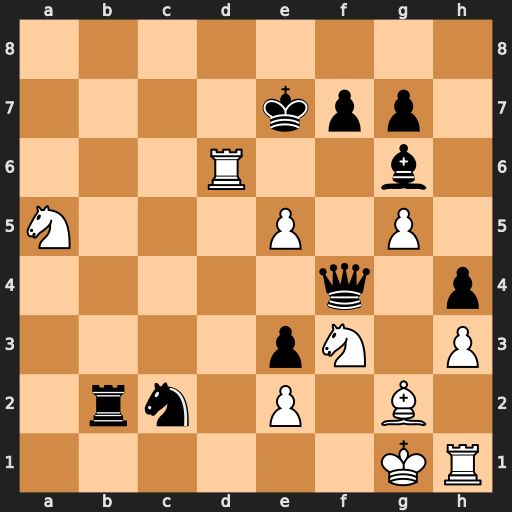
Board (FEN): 8/4kpp1/3R2b1/N3P1P1/5q1p/4pN1P/1rn1P1B1/6KR
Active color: w
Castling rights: -
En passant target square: -
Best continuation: Nc6+ Kf8 Rd8#